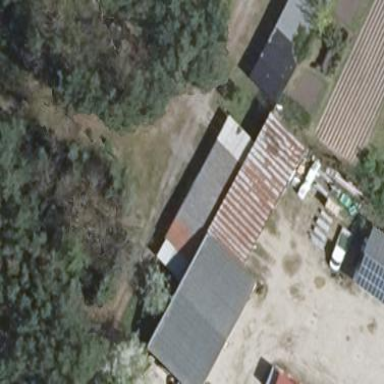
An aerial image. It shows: Building with gabled roof oriented across. The roof is grey in color.